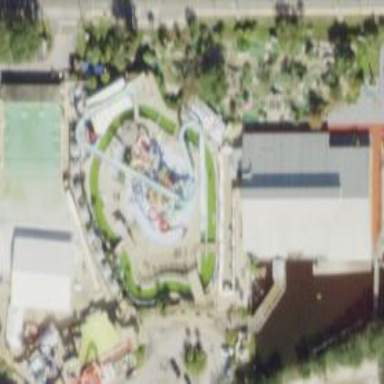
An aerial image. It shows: Water slide attraction.